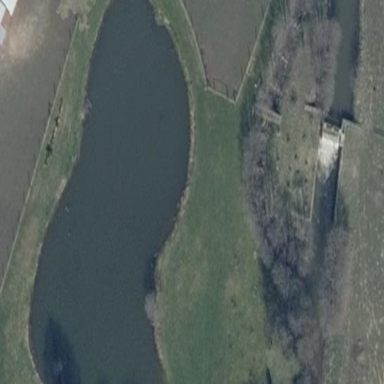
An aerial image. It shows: Serene pond surrounded by nature.